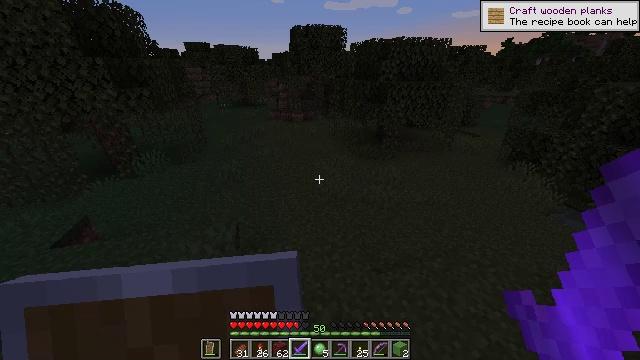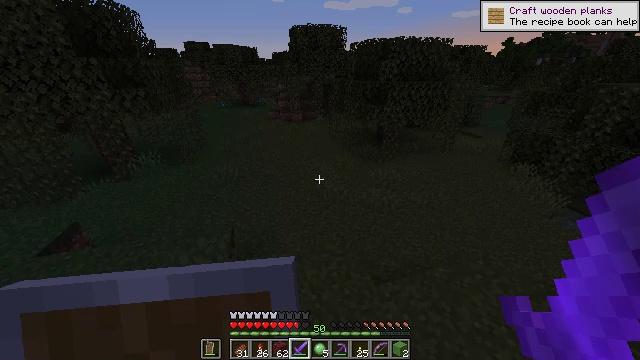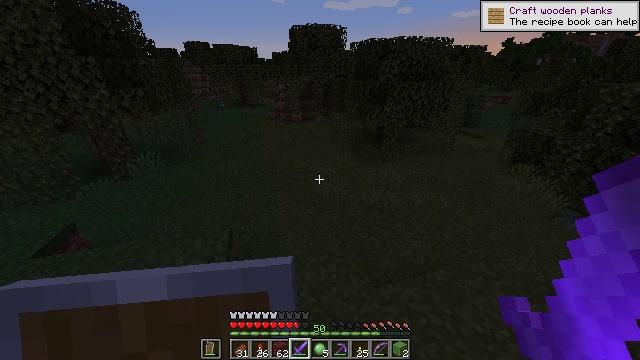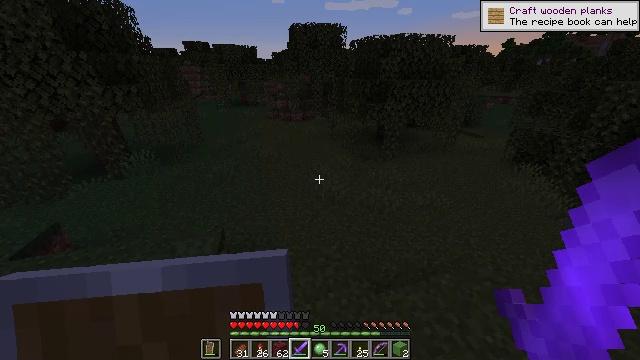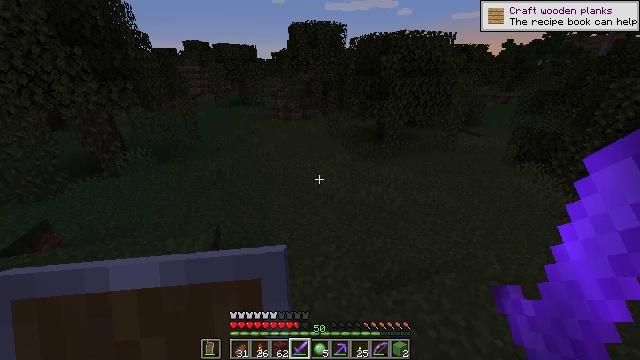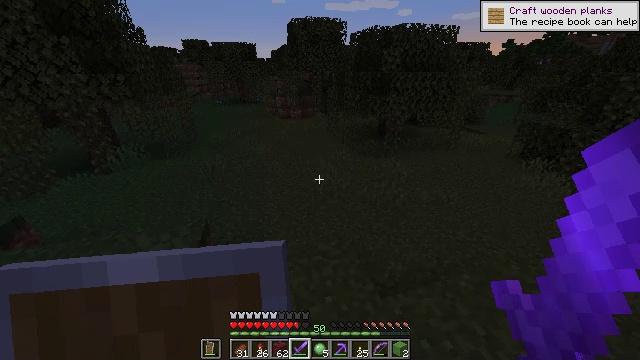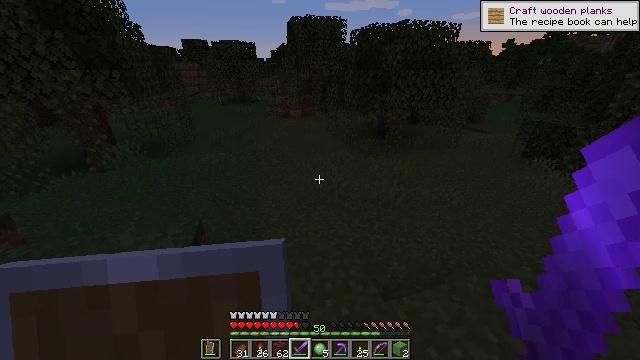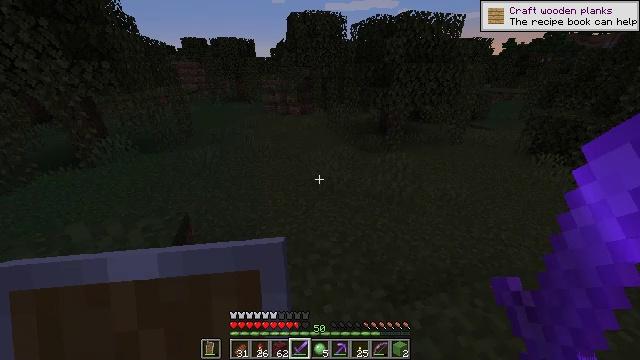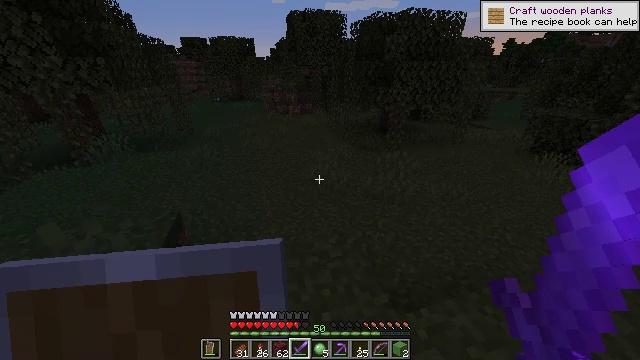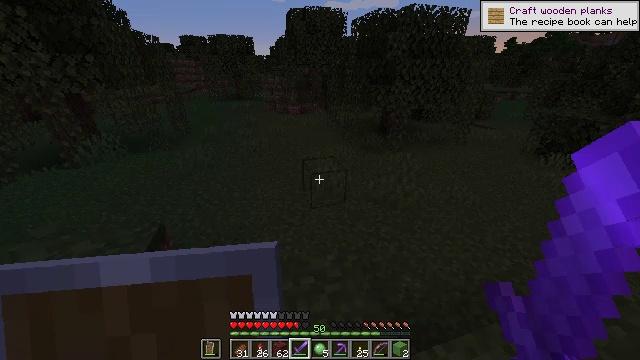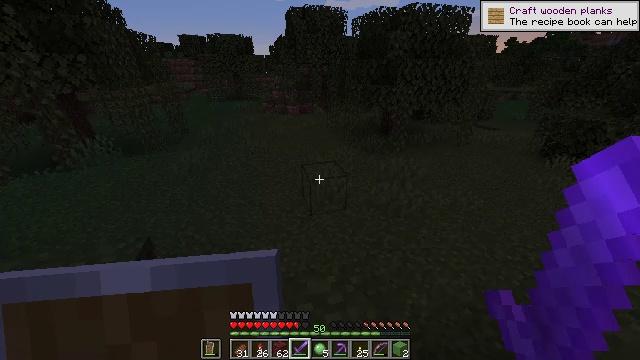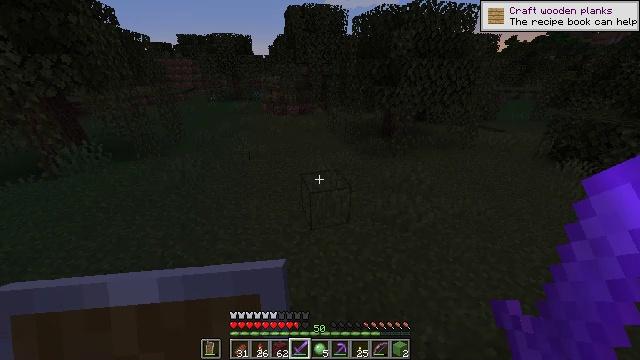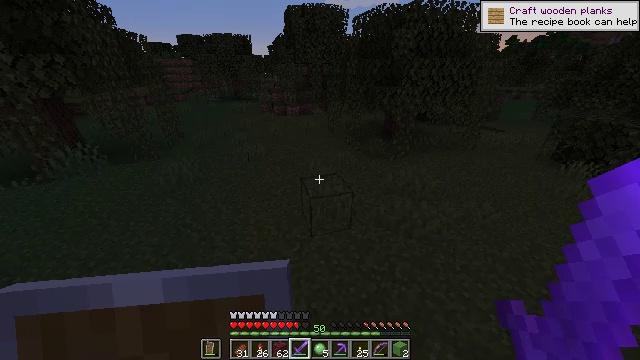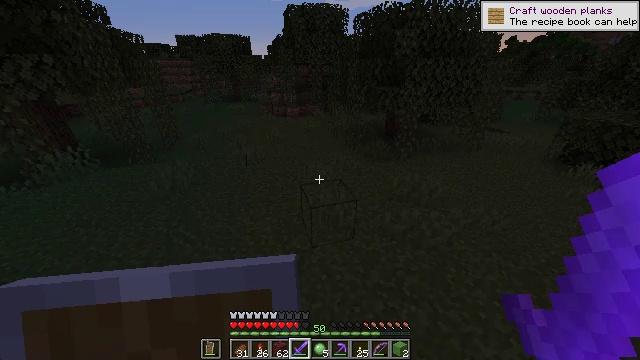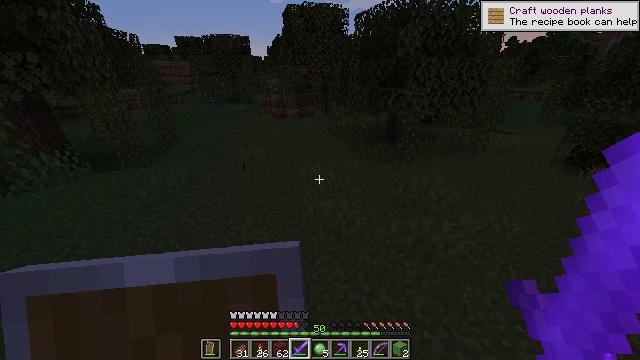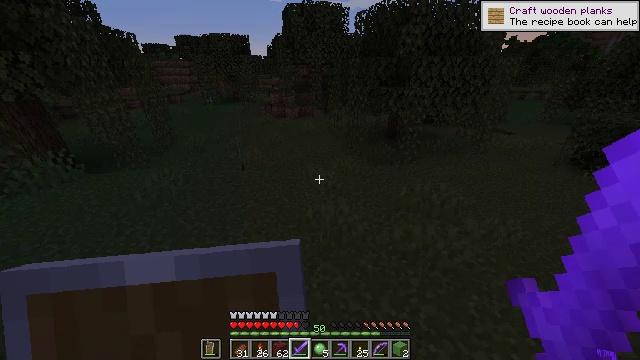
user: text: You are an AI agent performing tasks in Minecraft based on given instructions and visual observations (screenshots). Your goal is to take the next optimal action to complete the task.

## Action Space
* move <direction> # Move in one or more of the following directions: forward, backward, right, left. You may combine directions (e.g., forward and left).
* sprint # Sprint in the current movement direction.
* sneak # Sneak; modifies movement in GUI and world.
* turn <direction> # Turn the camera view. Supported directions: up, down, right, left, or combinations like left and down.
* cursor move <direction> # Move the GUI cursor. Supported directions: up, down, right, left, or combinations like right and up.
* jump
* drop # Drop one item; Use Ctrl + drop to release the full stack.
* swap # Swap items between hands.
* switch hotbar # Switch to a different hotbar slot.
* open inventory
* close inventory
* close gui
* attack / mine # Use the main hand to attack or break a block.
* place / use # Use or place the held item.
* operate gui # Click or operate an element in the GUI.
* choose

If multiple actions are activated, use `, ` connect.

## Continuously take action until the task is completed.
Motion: motion action
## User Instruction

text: Kill the slime.
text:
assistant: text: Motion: move forward
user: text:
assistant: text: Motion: move forward
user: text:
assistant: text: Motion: move forward
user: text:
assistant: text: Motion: move forward
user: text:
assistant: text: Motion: move forward
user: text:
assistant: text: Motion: move forward
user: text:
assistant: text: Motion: move forward
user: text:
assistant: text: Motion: move forward
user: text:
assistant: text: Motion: move forward
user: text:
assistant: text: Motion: move forward
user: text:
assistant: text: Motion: move forward
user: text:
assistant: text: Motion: move forward
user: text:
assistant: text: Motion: move forward
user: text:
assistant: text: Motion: move forward
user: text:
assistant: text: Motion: move forward
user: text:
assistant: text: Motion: move forward
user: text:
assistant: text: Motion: move forward
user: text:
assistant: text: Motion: move forward
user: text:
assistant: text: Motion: move forward
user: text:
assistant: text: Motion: move forward
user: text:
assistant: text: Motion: move forward
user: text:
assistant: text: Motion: move forward and move right
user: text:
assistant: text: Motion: move forward and move right
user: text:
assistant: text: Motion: move forward and move right
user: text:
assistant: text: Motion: move forward and move right
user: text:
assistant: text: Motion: move forward and move right
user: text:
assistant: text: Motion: move forward and move right
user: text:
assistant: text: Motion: move forward and move right
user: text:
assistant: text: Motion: move forward and move right, turn right and up
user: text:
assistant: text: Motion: move forward and move right, turn right and up